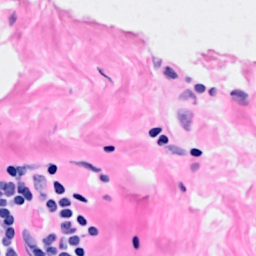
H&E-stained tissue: Breast